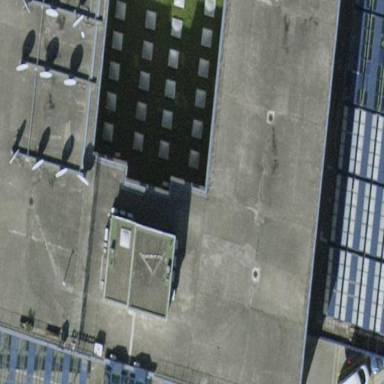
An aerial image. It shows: Office building with flat roof.